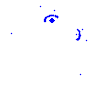
Particle: electron